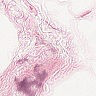
Metastatic tissue present: no